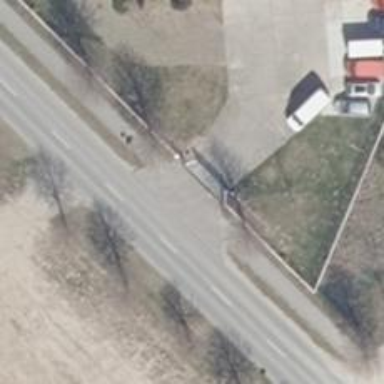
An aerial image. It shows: Paved driveway serving as service road.